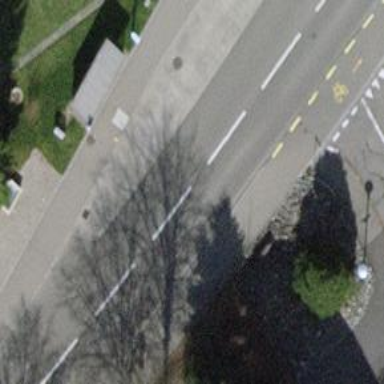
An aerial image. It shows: Bus stop with designated stop position for public transport.